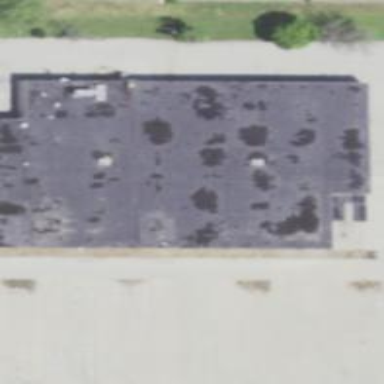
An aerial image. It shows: Building.